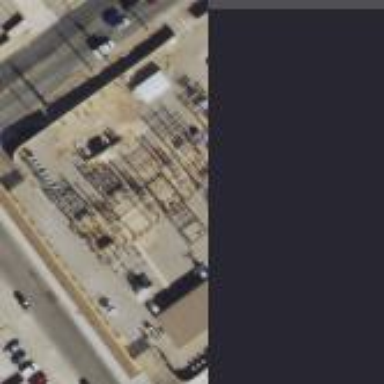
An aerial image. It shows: Power substation.